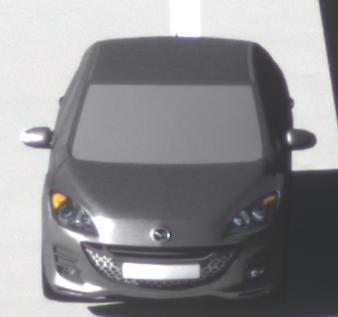
Make: Mazda
Model: 3 1.6
Detailed model: 3 (BL)
Model produced from: 2009/05
Model produced until: 2010/12
Doors: 5
Color: gray
Road condition: dry road
Daytime: morning or afternoon
Contrast: high contrast